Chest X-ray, AP view. Patient: 32 years old, sex F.
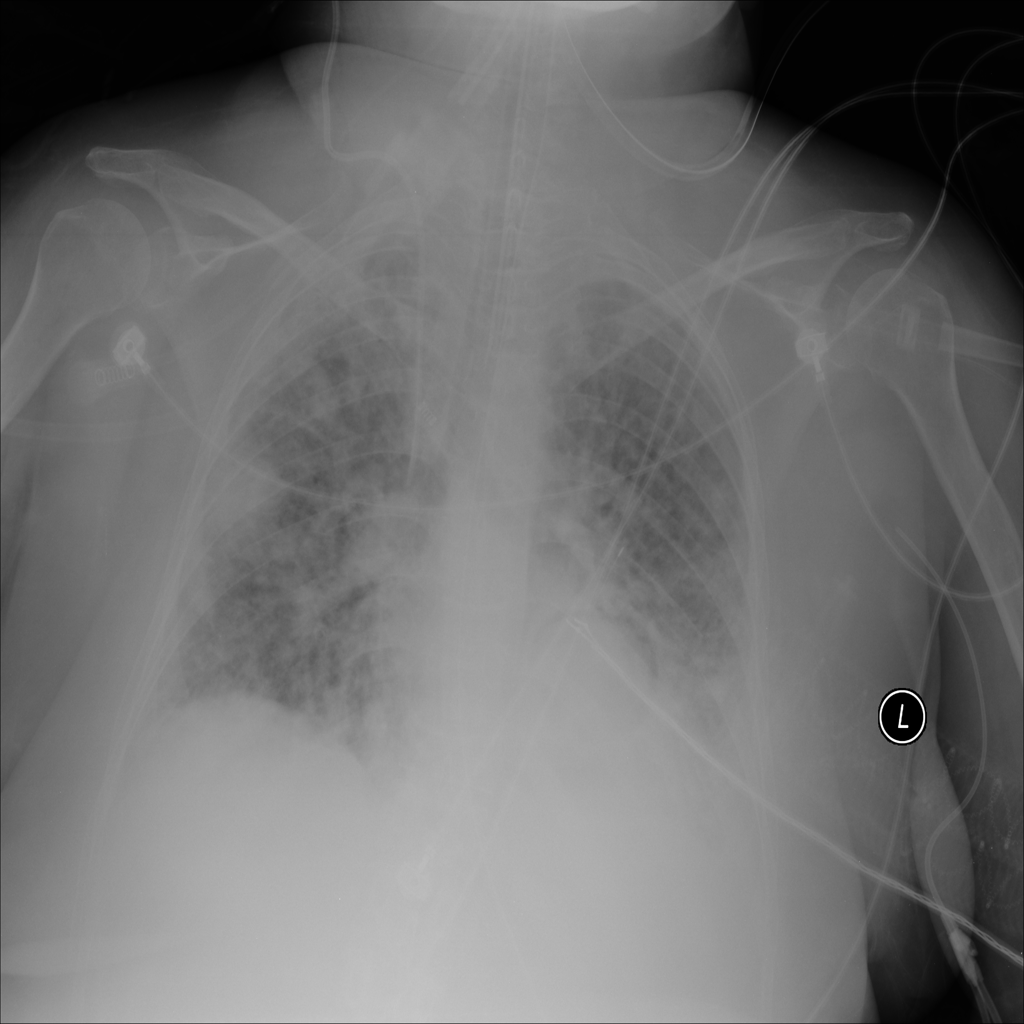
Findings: Edema, Infiltration, Pneumonia